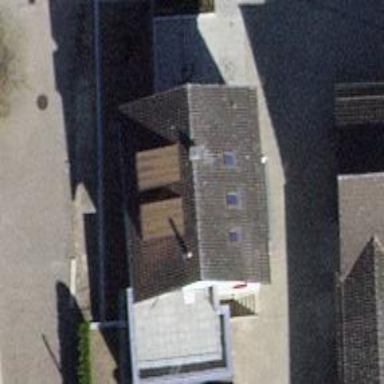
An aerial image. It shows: Gabled building.